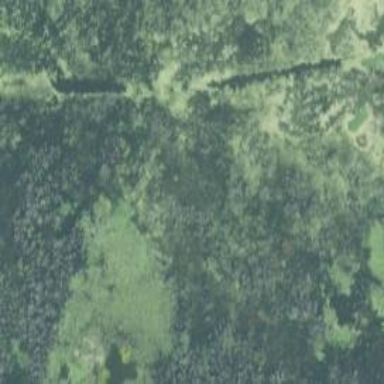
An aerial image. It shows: Marshy wetland area.